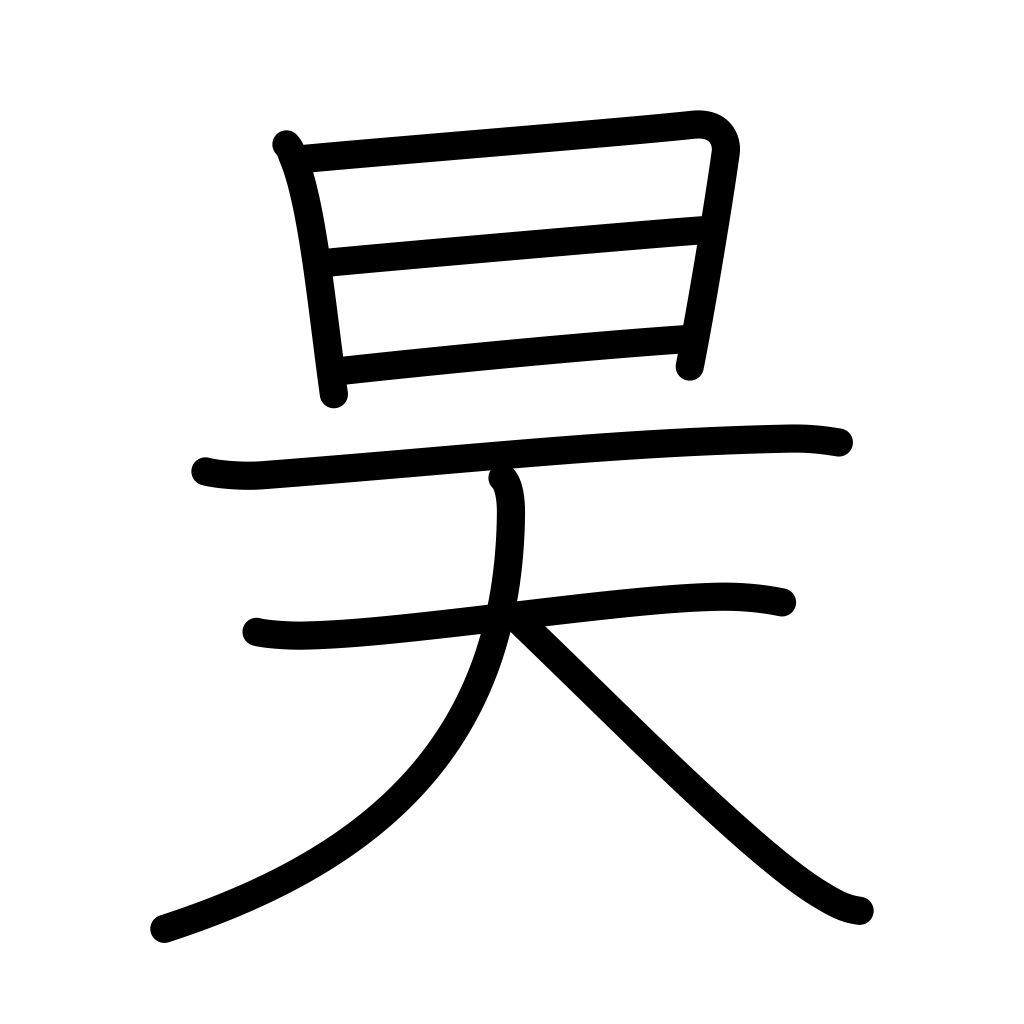
Meaning: sky, big